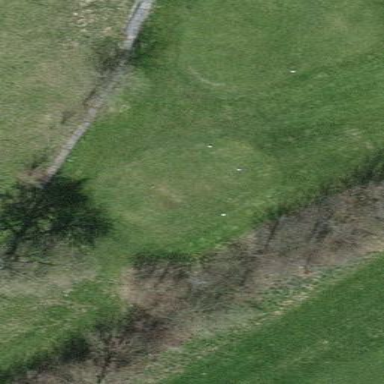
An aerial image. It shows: Grassy area designated as golf tee.